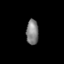
Tissue: skin
Cell type: Epithelial cells
Senescence score: 0.8614
Nuclear area (px): 304
Mean DAPI intensity: 127.5625